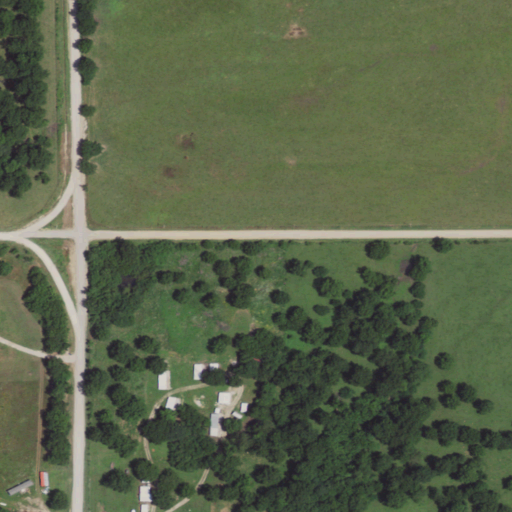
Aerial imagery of cliff(s) in Kansas named Big Hill containing pasture, deciduous forest, open development, low intensity development, and medium intensity development